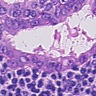
Metastatic tissue present: yes